Question: First, I want to express that I am writing this with the intentions of following the guidelines of the website itself, which states that anyone may document their work to help facilitate the eventuality of needing it again in the future. Here is a screenshot of where it says that:

The question is quite simple, how would someone hoping to create a d20-stylized game, create a dice roller class for the battle systems and general use within the game's framework?
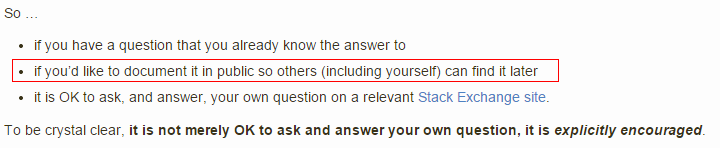
Answer: Creating a "Dicebag" is quite simple; it takes little to no effort at all to write it. However, there are a few things that need to be described before continuing. A die(plural "dice") can never be zero or negative, thus when writing the class we need to prepare for that in mind. We will wrap the parameter overloads with our own "Dice" enum, which will be, unconditionally, an unsigned integer. Doing this will assist in keeping all sorts of undefined behavior away. We will also add +1 to the returned value to ensure that the number is never 0, which, as I have said, is impossible for a physical die to achieve.
Using these rules and laws, here is the class prescribed:
'''
using System;
using System.Collections.Generic;
namespace Utilities {
/**
* Original Author: Gordon Kyle Wallace, "Krythic"
*
* This class is designed to emulate/facilitate the rolling of real-world
* dice within a d20 stylized game/system.
*
* License:
* There is not one; this snippet may be used/modified by anyone for
* any arbitrary reason. I, Gordon Kyle Wallace "Krythic", lay no claim upon
* this document, the program it ultimately produces, or the thought-patterns
* that may--or may not--emerge from using it.
*
* This disclaimer may be deleted at your whim.
*
* ~Krythic
*/
public class DiceBag {
public enum Dice : uint {
/// <summary>
/// This can be considered a double-sided coin;
/// used to delimit a 50/50 probability.
/// </summary>
D2 = 2 ,
/// <summary>
/// A Tetrahedron
/// A 4 Sided Die
/// </summary>
D4 = 4 ,
/// <summary>
/// A Cube
/// A 6 Sided Die
/// </summary>
D6 = 6 ,
/// <summary>
/// A Octahedron
/// A 8 Sided Die
/// </summary>
D8 = 8 ,
/// <summary>
/// A Pentagonal Trapezohedron
/// A 10 Sided Die
/// </summary>
D10 = 10 ,
/// <summary>
/// A Dodecahedron
/// A 12 Sided Die
/// </summary>
D12 = 12 ,
/// <summary>
/// A Icosahedron
/// A 20 Sided Die
/// </summary>
D20 = 20 ,
/// <summary>
/// A Rhombic Triacontahedron
/// A 30 Sided Die
/// </summary>
D30 = 30 ,
/// <summary>
/// A Icosakaipentagonal Trapezohedron
/// A 50 Sided Die
/// </summary>
D50 = 50 ,
/// <summary>
/// A Pentagonal Hexecontahedron
/// A 60 Sided Die
/// </summary>
D60 = 60 ,
/// <summary>
/// A Zocchihedron
/// A 100 Sided Die
/// </summary>
D100 = 100
};
private Random _rng;
public DiceBag() {
_rng = new Random();
}
/**
* The default dice-rolling method. All methods link to this one.
*/
private int InternalRoll( uint dice ) {
return 1 + _rng.Next( ( int )dice );
}
/// <summary>
/// Rolls the specified dice.
/// </summary>
/// <param name="d">The d.</param>
/// <returns>The Number rolled.</returns>
public int Roll( Dice d ) {
return InternalRoll( ( uint )d );
}
/// <summary>
/// Rolls the chosen dice then adds a modifier
/// to the rolled number.
/// </summary>
/// <param name="dice">The dice.</param>
/// <param name="modifier">The modifier.</param>
/// <returns></returns>
public int RollWithModifier( Dice dice , uint modifier ) {
return InternalRoll( ( uint )dice ) + ( int )modifier;
}
/// <summary>
/// Rolls a series of dice and returns a collection containing them.
/// </summary>
/// <param name="d">The d.</param>
/// <param name="times">The times.</param>
/// <returns>A Collection Holding the dice rolls.</returns>
public List<int> RollQuantity( Dice d , uint times ) {
List<int> rolls = new List<int>();
for( int i = 0 ; i < times ; i++ ) {
rolls.Add( InternalRoll( ( uint )d ) );
}
return rolls;
}
}
}
'''
How to Use this class:
Implementing the class is quite simple. First, you must create an instance of the "Dicebag" class, and then choose the method of your choice. Here is an example that rolls 1d20(One Twenty Sided Die):
'''
DiceBag bag = new DiceBag();
Console.WriteLine( bag.Roll( DiceBag.Dice.D20 ) );
'''
How to apply a modifier attribute to a roll:
Again, this is quite simple. We will use a second method called "RollWithModifier", and using the chosen dice, also feed in a second overload with any unsigned integer of our choosing. Here is a snippet, which among using a d20, will add a modifier of 22 to the final roll:
'''
DiceBag bag = new DiceBag();
Console.WriteLine( bag.RollWithModifier( DiceBag.Dice.D20 , 22 ) );
'''
You may also notice that I took the liberty of adding a helper method for mass-dice-rolling. Which could prove useful in certain scenarios. The snippet below will generate 131 dice rolls using a d20:
'''
DiceBag bag = new DiceBag();
List<int> rolls = bag.RollQuantity( DiceBag.Dice.D20 , 131 );
for( int i = 0 ; i < rolls.Count ; i++ ) {
Console.WriteLine( rolls[ i ] );
}
'''
And that's all there is to it.